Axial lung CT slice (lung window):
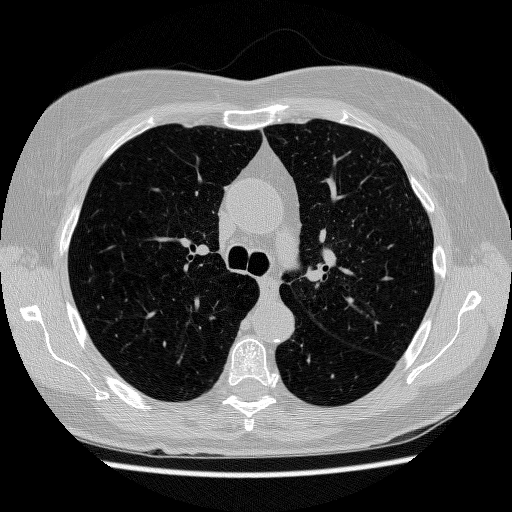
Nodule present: no